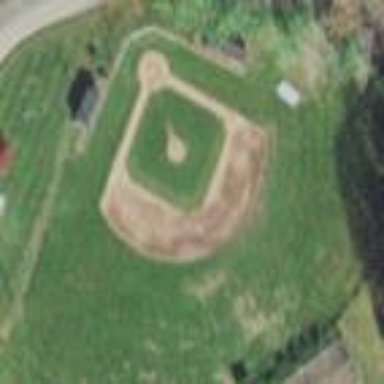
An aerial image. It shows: Baseball pitch for leisure and sports activities.